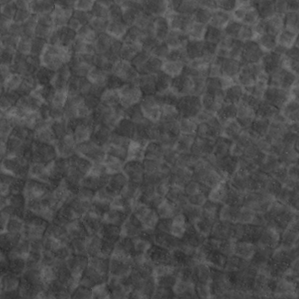
Label: non_frost